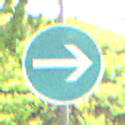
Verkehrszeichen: VorgeschriebeneFahrtrichtungHierRechts
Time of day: MorningAfternoon
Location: Outdoor (RoadRail)
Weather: Clear
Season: NotSpecified
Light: Natural